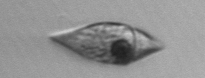
Label: Amphidinium